Question: I have a progress bar which should show multiple values at the same time
an example may look like this:

I want:
- 'margin-top: -20px'- 'display: -webkit-inline-box;'
html:
'''
<div id="progress">
<div id="progress-buffer"></div>
<div id="progress-time"></div>
</div>
'''
css:
'''
#progress {
background: #333;
height: 20px;
width: 300px;
}
#progress-buffer {
background: orange;
width: 50%;
height: 100%;
}
#progress-time {
background: green;
width: 25%;
height: 100%;
}
'''
<URL>
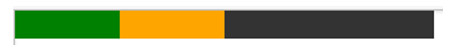
Answer: How about this, added to what you already got.
'''
#progress
{
position:relative;
}
#progress-buffer, #progress-time
{
position:absolute;
}
'''
The first 'position:relative;' makes sure the subsequent 'position:absolute;' are relative to '#progress'.
Here is the <URL>.